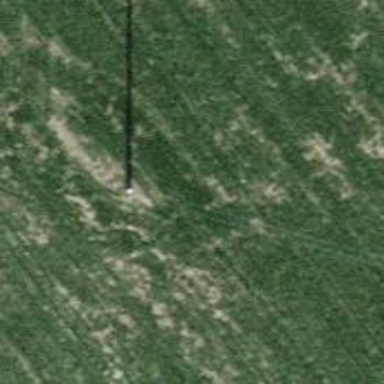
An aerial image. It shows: Minor power line.